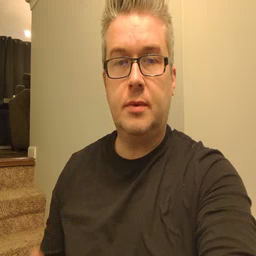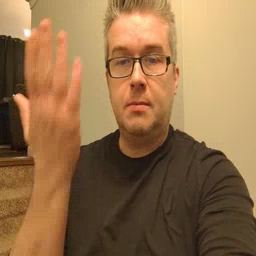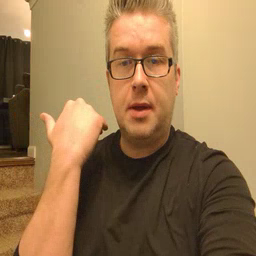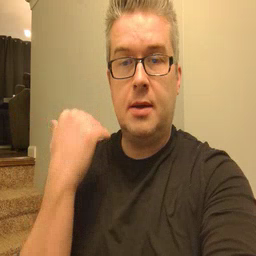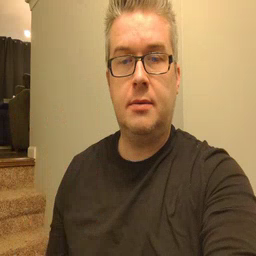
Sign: before